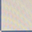
Piece: xx